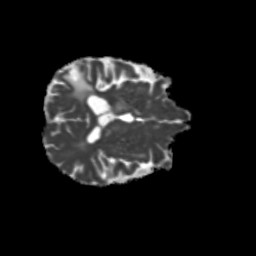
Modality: MD
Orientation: axial
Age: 50
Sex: female
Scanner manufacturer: siemens
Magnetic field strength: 3 T
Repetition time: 5.25 s
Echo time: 0.08 s